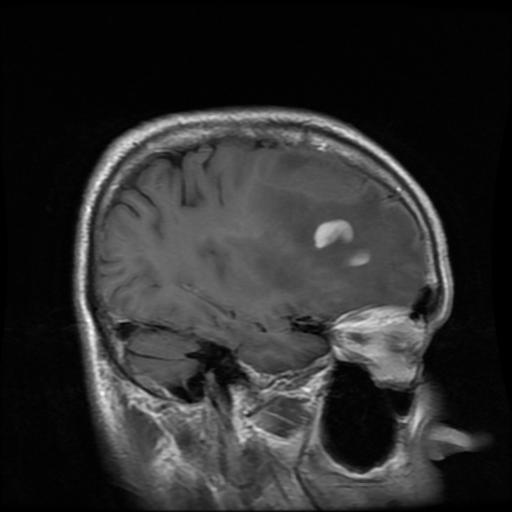
Label: glioma